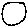
Label: moon